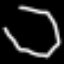
Label: octagon